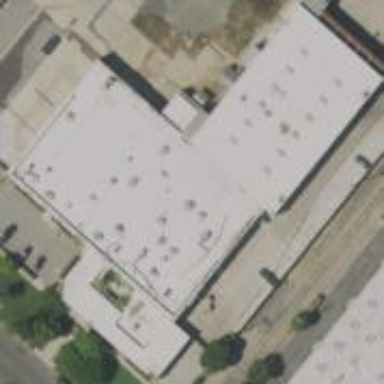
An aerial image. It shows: Commercial building.